Field crop: maize
Growth stage: 2
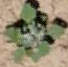
Species: chenopodium